Field crop: maize
Growth stage: 1
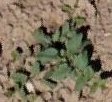
Species: convolvulus